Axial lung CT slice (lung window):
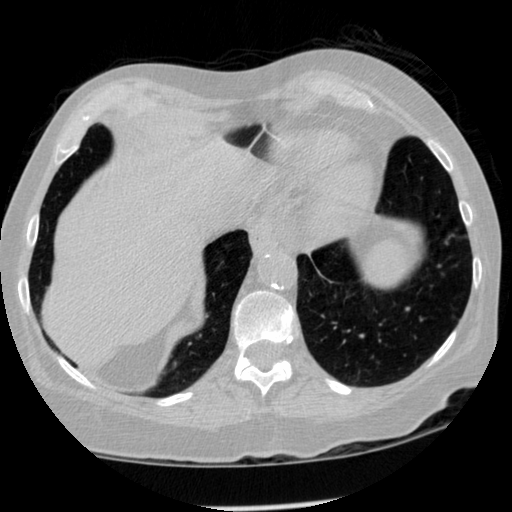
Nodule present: no